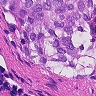
Metastatic tissue present: yes